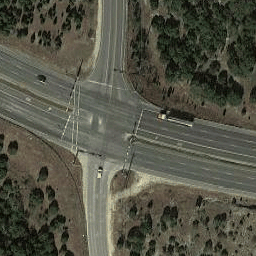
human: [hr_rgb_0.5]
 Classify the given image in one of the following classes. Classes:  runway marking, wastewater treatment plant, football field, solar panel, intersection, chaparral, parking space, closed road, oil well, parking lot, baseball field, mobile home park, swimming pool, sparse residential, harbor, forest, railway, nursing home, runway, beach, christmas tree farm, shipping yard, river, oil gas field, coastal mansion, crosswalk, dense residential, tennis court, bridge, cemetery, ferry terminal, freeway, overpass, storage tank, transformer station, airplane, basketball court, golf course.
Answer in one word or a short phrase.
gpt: intersection